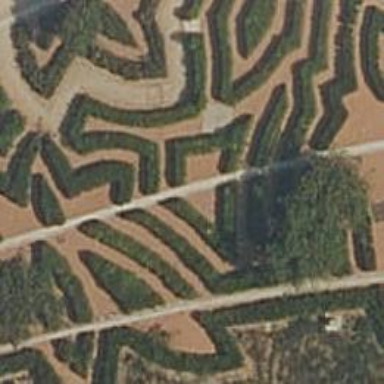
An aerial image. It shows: Hedge acting as barrier.